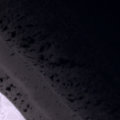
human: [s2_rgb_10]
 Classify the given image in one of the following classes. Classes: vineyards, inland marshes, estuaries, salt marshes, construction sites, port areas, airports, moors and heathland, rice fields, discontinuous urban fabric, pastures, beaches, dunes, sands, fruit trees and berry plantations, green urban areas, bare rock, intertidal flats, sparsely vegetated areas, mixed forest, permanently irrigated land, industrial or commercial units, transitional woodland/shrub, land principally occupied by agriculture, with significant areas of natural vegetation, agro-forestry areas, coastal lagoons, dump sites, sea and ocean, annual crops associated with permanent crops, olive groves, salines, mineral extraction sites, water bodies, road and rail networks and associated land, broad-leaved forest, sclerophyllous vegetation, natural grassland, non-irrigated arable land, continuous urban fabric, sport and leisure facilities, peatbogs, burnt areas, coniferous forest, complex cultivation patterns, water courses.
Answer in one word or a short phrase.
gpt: sea and ocean